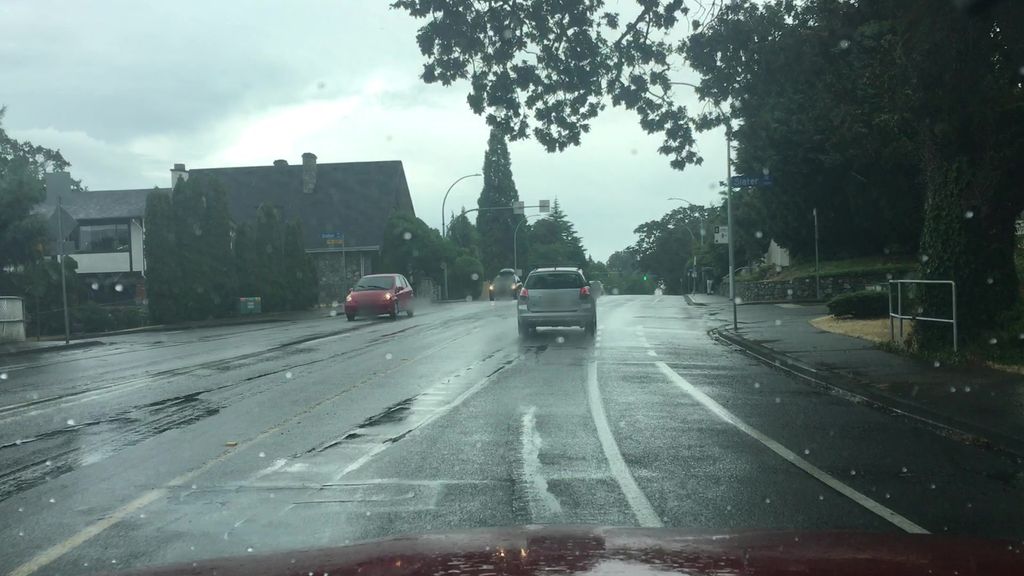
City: victoria